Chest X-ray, AP view. Patient: 52 years old, sex M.
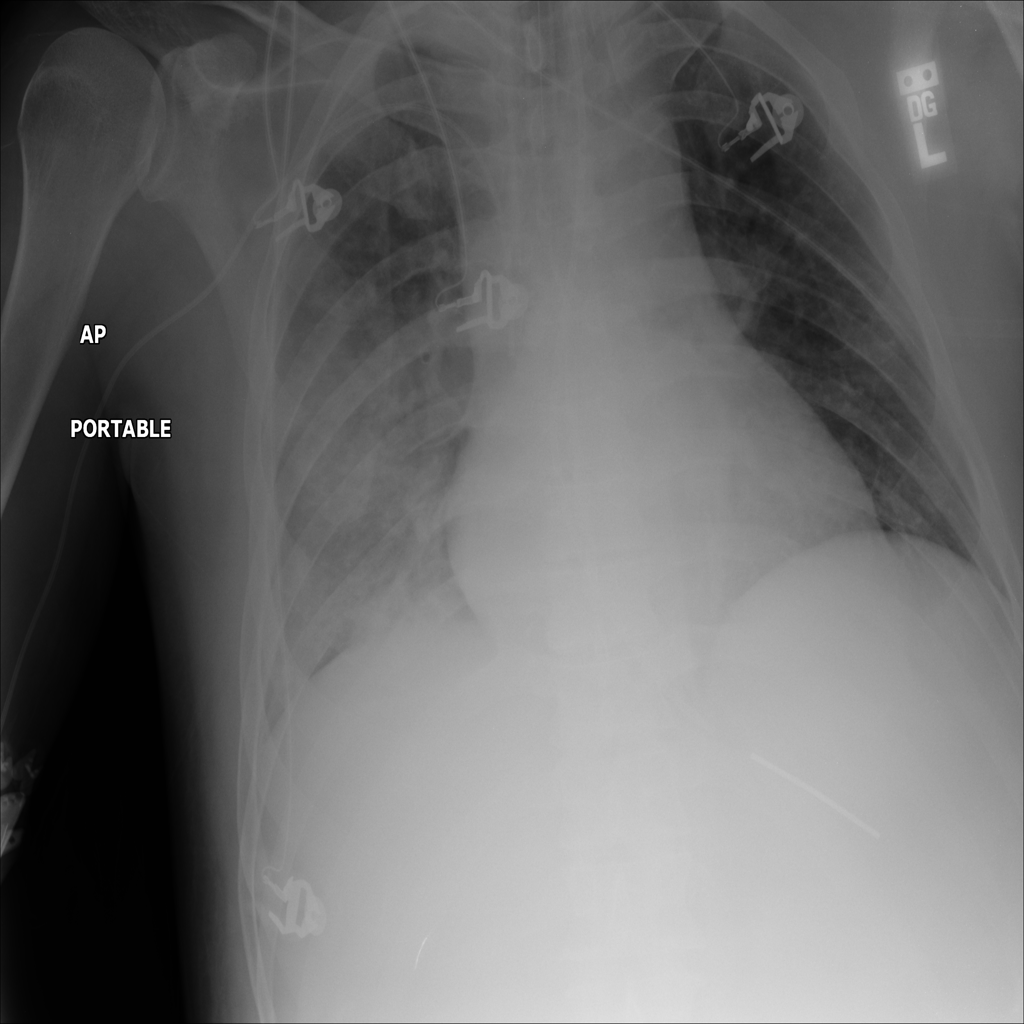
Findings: Infiltration